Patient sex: M
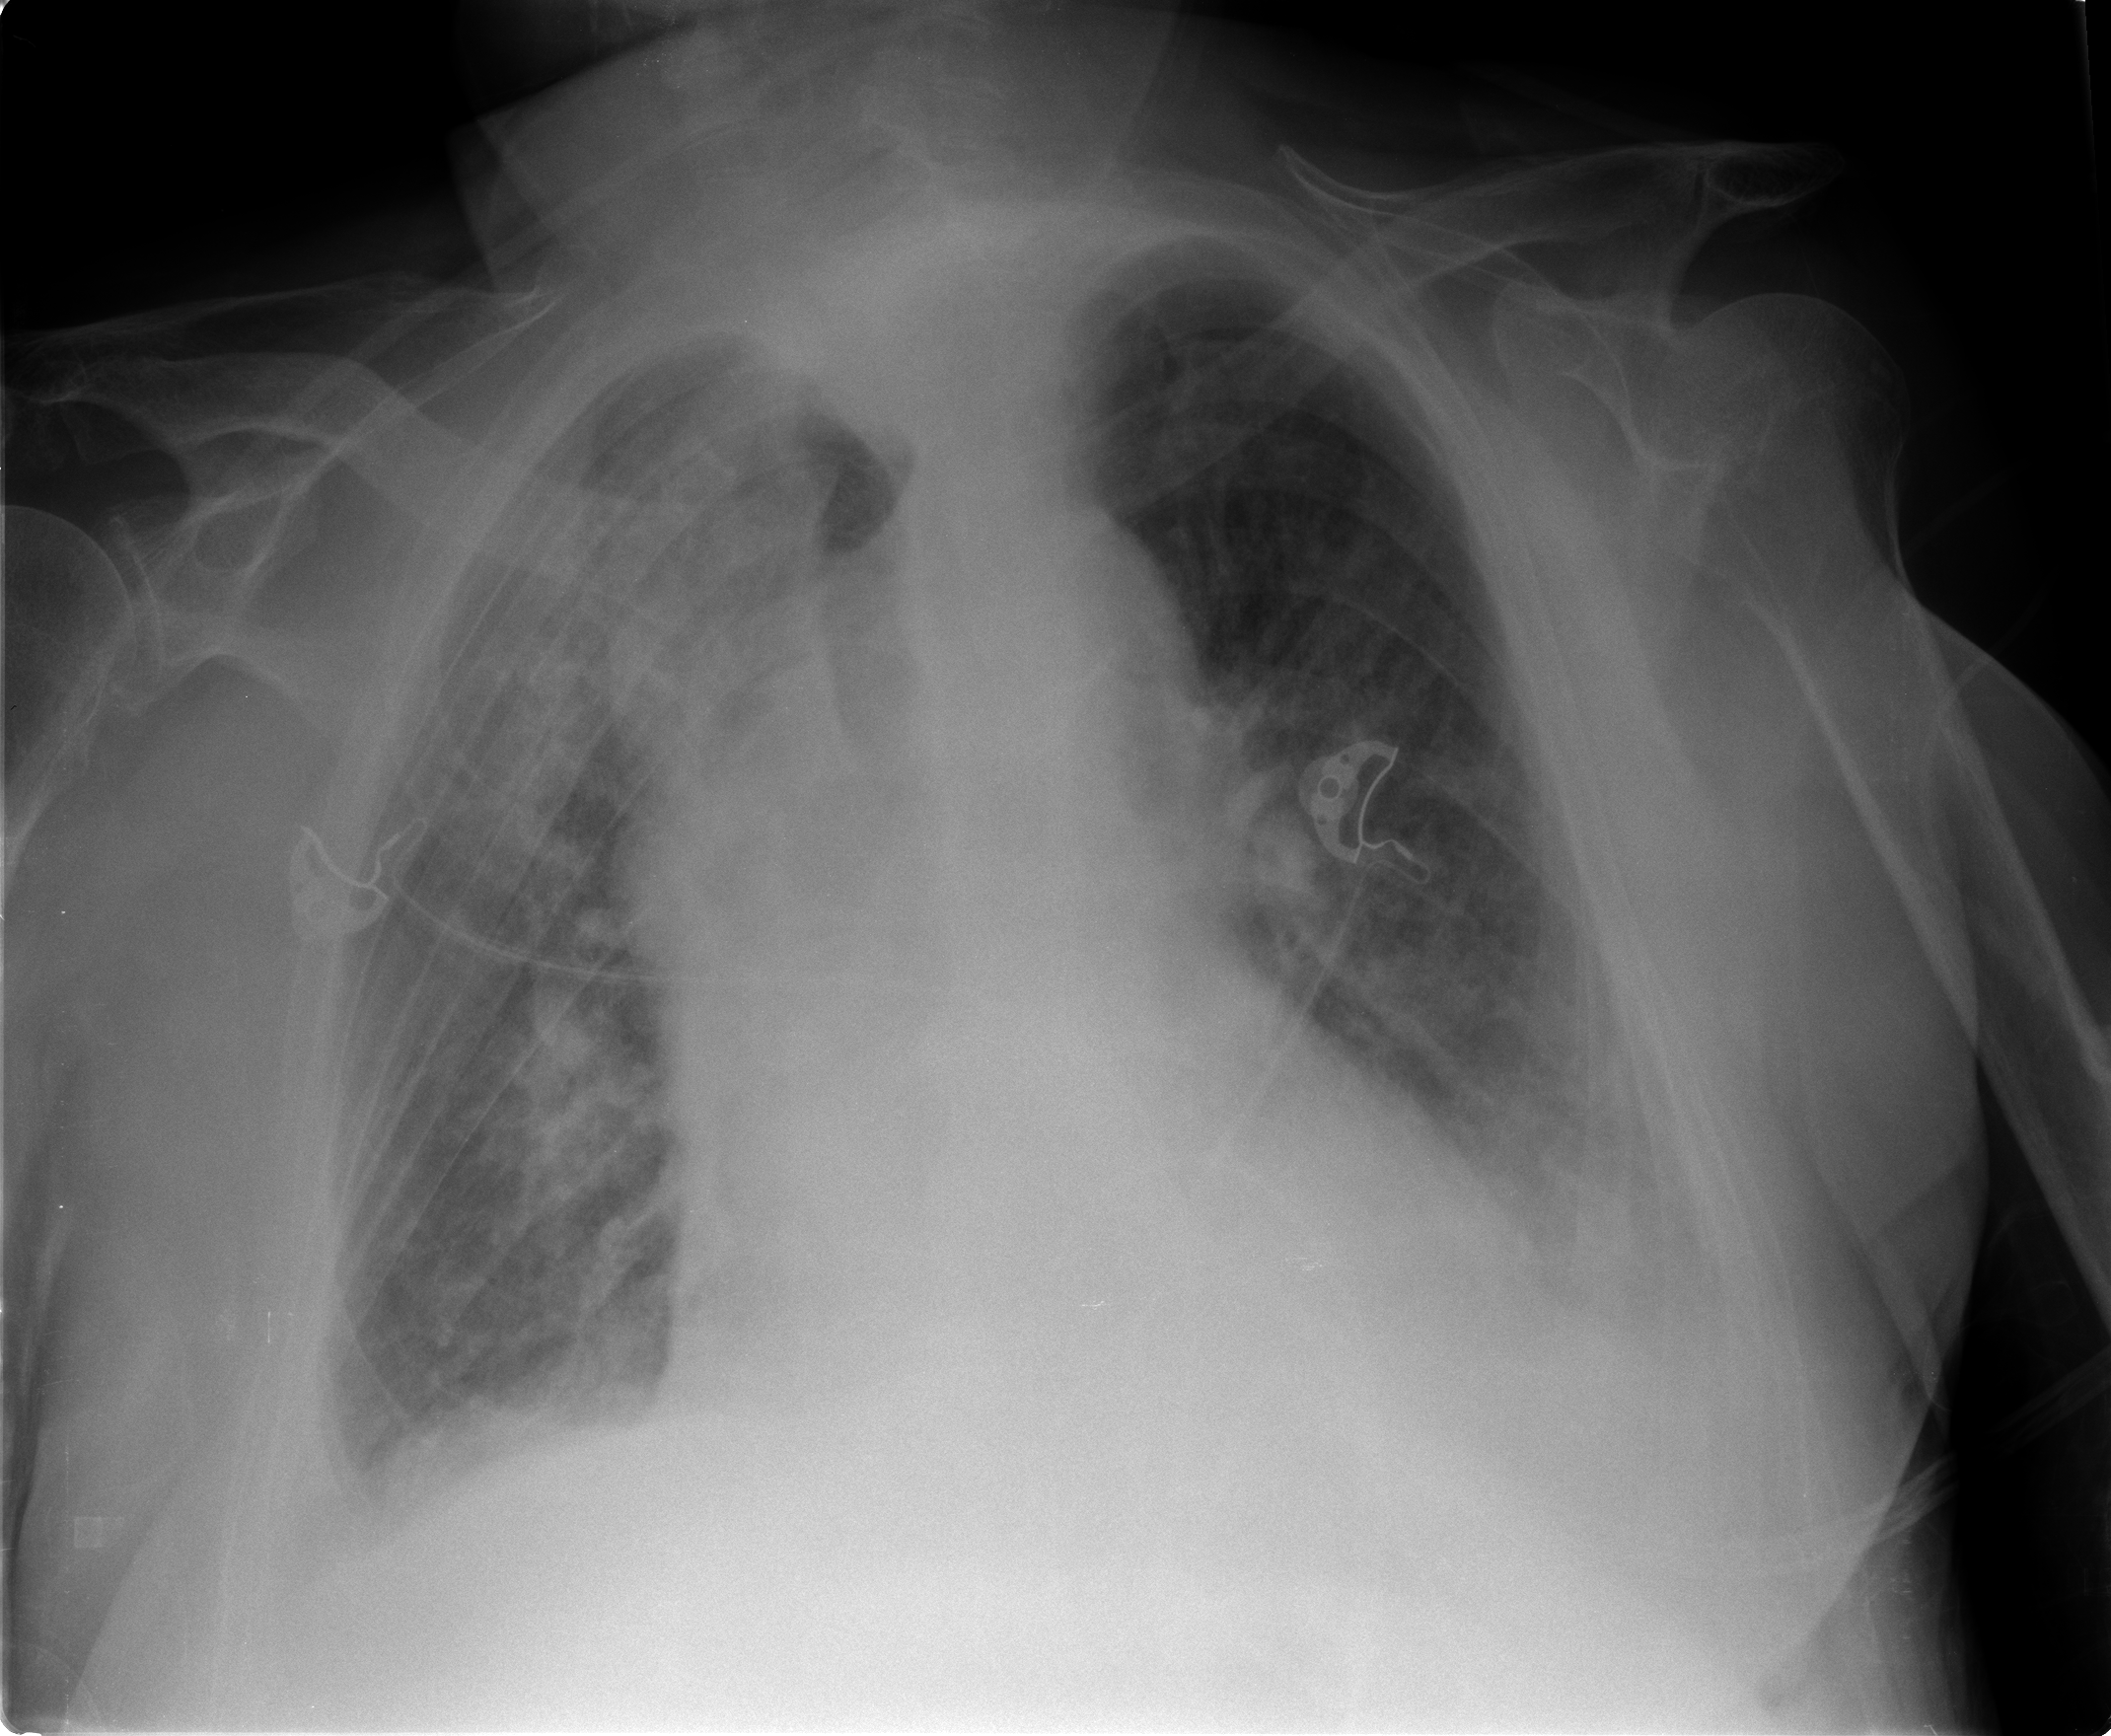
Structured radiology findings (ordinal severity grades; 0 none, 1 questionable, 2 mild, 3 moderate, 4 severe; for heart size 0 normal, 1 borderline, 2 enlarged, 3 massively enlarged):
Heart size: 2
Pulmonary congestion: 2
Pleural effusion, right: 2
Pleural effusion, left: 2
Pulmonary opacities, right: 2
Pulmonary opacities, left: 0
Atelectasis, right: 2
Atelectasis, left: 2